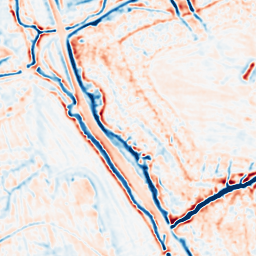
Category: multiscale
Decomposition family: dog_multiscale
Decomposition parameters: sigma_ratio: 1.4
n_scales: 3
base_sigma: 1
Upsampling method: linear_exact
Upsampling parameters: scale: 8
Upsampling scale: 8